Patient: sex M, age 62
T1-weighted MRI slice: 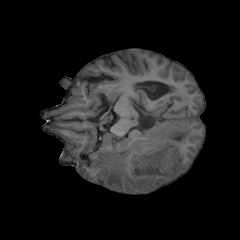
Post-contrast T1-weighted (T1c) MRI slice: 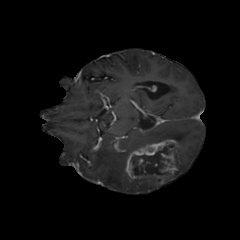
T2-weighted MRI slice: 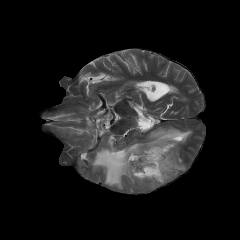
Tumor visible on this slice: yes
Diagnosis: Glioblastoma, IDH-wildtype
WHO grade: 4